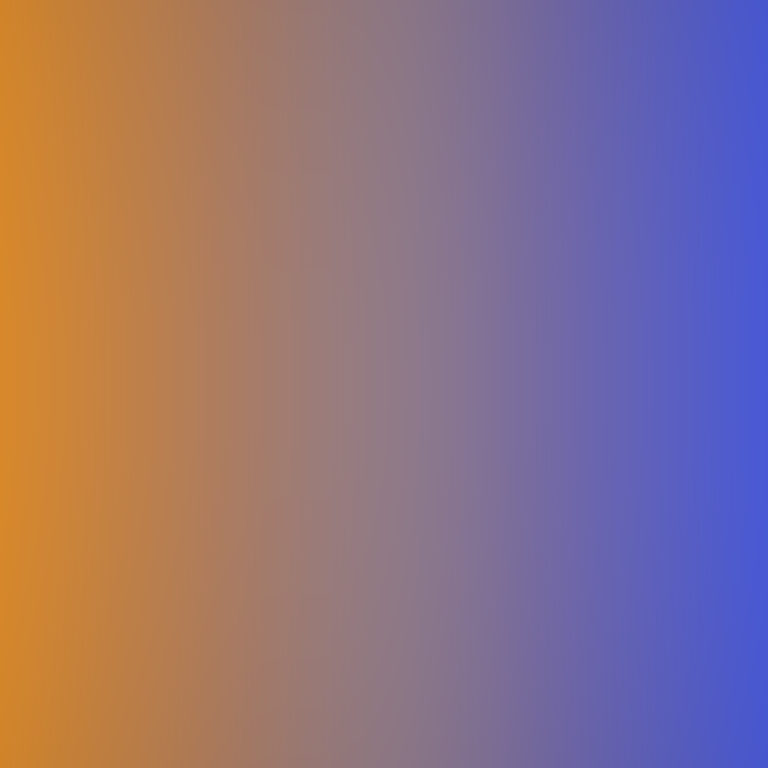
Abstract light effect, smooth gradient from warm orange to cool blue, calm atmosphere, soft blend, no room, no furniture, no objects.